Question: I have a query (with the purpose of making a view) which is using a few joins to get each column. Performance degrades quickly (exponentially?) for each set of joins added.
What would be a good approach to make this query faster? Please see comments within the query.
If it helps, this is using the WordPress DB schema.
Here is a screenshot of EXPLAIN

'''
+--+----+
|id|name|
+--+----+
|1 |test|
+--+----+
'''
'''
+----------+--------+-----+
|product_id|meta_key|value|
+----------+--------+-----+
|1 |price |9.99 |
+----------+--------+-----+
|1 |sku |ABC |
+----------+--------+-----+
'''
'''
+---------+----------------+
|object_id|term_taxonomy_id|
+---------+----------------+
|1 |1 |
+---------+----------------+
|1 |2 |
+---------+----------------+
'''
'''
+----------------+-------+--------+
|term_taxonomy_id|term_id|taxonomy|
+----------------+-------+--------+
|1 |1 |size |
+----------------+-------+--------+
|2 |2 |stock |
+----------------+-------+--------+
'''
'''
+-------+-----+
|term_id|name |
+-------+-----+
|1 |500mg|
+-------+-----+
|2 |10 |
+-------+-----+
'''
'''
SELECT
products.id,
products.name,
price.value AS price,
sku.value AS sku,
size.name AS size
FROM products
/* These joins are performing quickly */
INNER JOIN 'metadata' AS price ON products.id = price.product_id AND price.meta_key = 'price'
INNER JOIN 'metadata' AS sku ON products.id = sku.product_id AND sku.meta_key = 'sku'
/* Here's the part that is really slowing it down - I run this chunk about 5 times with different strings to match */
INNER JOIN 'term_relationships' AS tr ON products.id = tr.object_id
INNER JOIN 'term_taxonomy' AS tt
ON tr.term_taxonomy_id = tt.term_taxonomy_id AND tt.taxonomy = 'size'
INNER JOIN 'terms' AS size
ON tt.term_id = size.term_id
'''
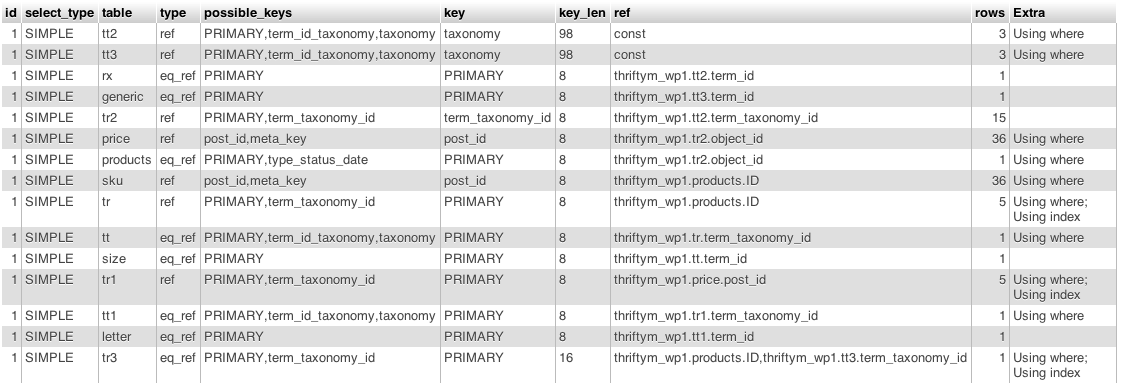
Answer: Your performance issue is most likely caused by the join with the 'term_taxonomy' table. All other joins seems to use the primary key (where you probobly have working indexes on). So my suggestion is to add a compound index on and (or if you must: ). Like this:
'''
CREATE UNIQUE INDEX idx_term_taxonomy_id_taxonomy
ON term_taxonomy( term_taxonomy_id, taxonomy);
'''
Hope this will help you.